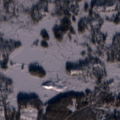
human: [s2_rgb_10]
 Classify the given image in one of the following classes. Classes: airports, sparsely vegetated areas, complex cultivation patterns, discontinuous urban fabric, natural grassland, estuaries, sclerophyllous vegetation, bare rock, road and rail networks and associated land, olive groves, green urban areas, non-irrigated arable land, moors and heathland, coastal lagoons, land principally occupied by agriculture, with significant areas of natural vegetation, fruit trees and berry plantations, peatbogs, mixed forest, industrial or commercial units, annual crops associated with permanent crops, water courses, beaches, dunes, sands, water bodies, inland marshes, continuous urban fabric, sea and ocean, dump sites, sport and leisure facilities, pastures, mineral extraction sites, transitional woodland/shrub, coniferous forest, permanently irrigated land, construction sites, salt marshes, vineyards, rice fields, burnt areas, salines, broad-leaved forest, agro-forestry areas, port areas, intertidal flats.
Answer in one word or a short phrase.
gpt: coniferous forest, mixed forest, transitional woodland/shrub, peatbogs